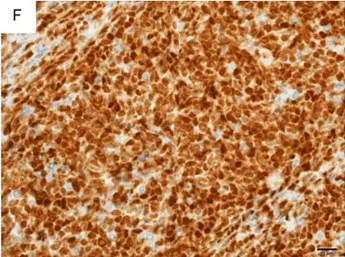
Histopathological examination of pathological cells. TdT. X400).
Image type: pathology (immunostaining)